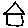
Label: house